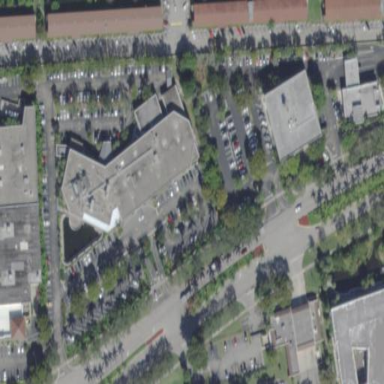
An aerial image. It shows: Hospital building.